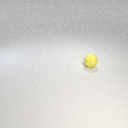
small yellow rubber sphere